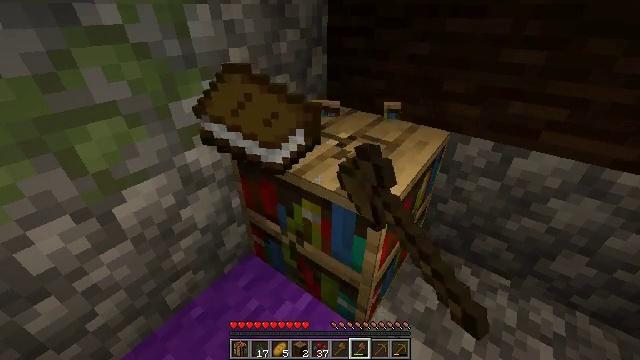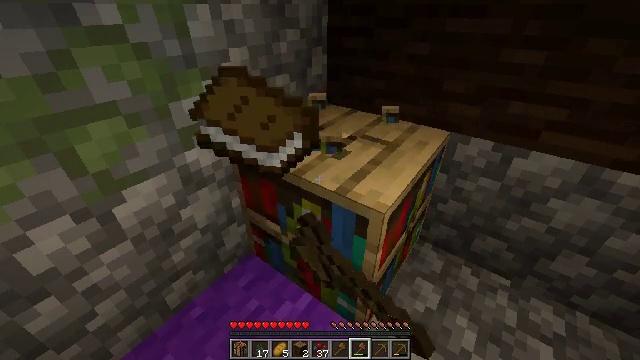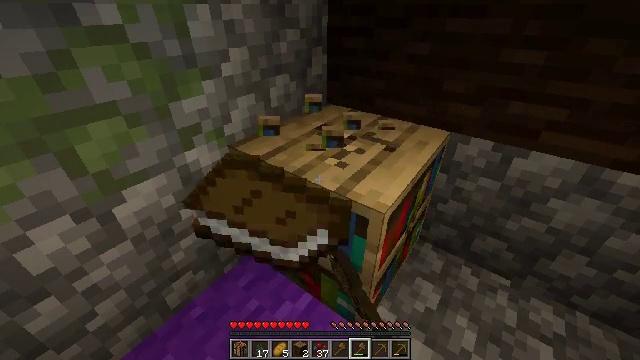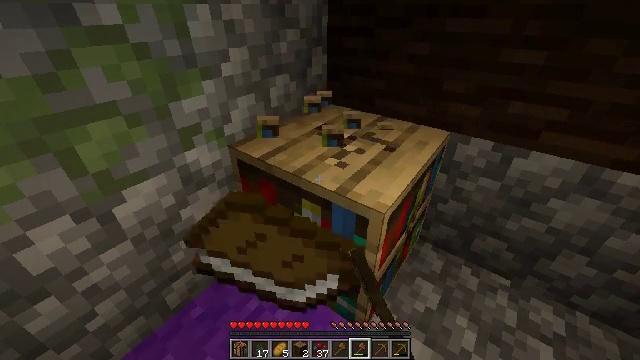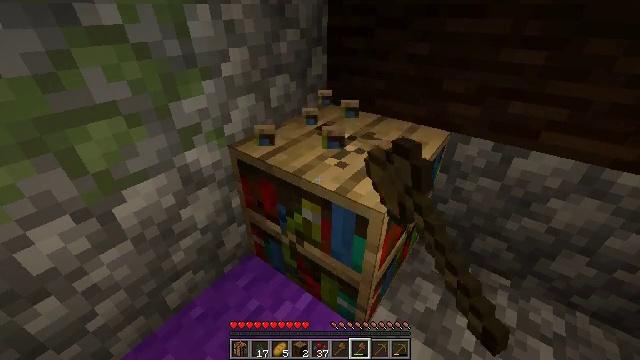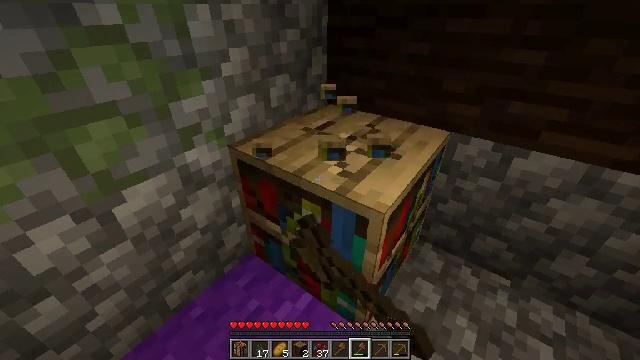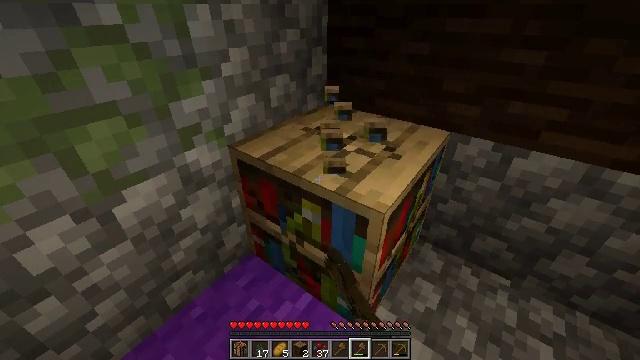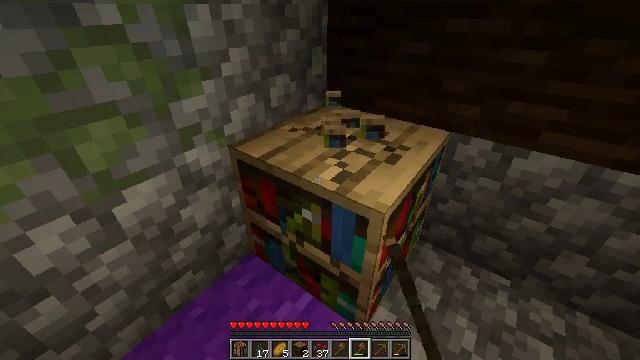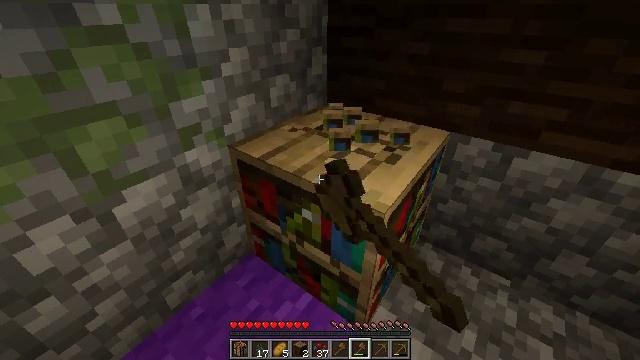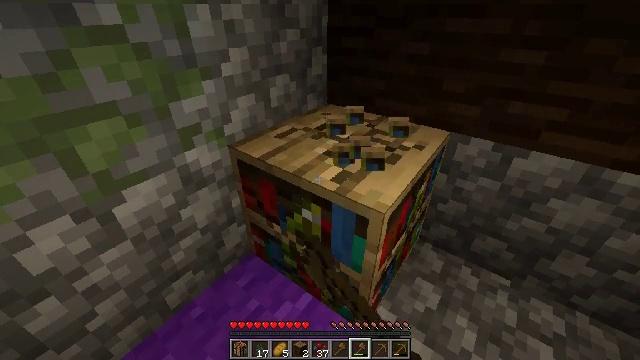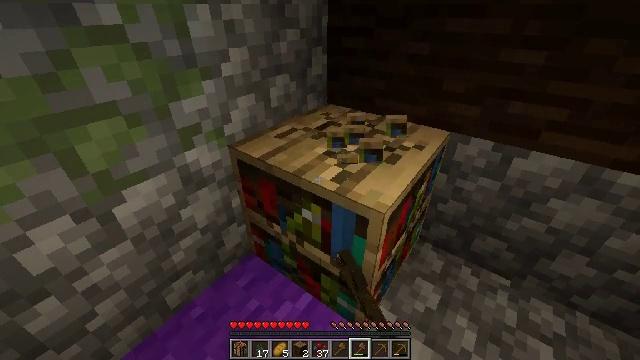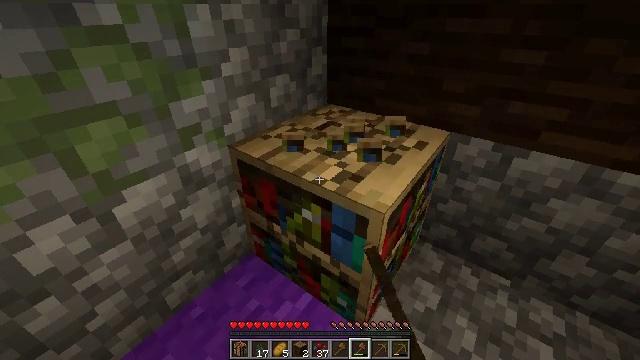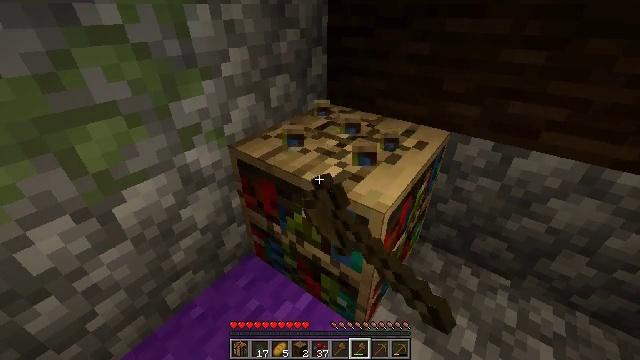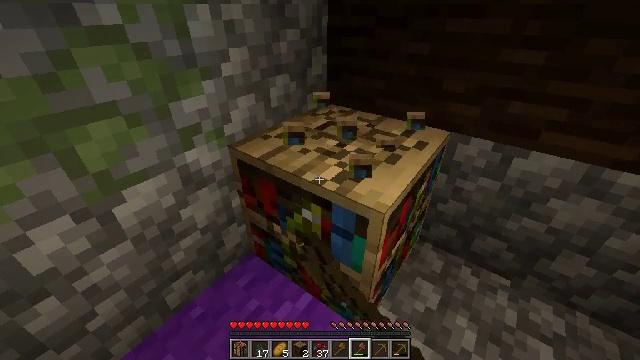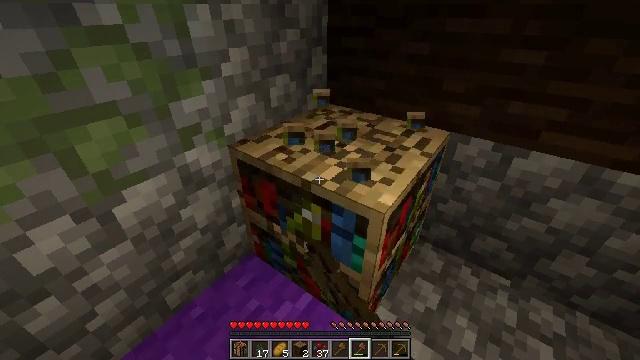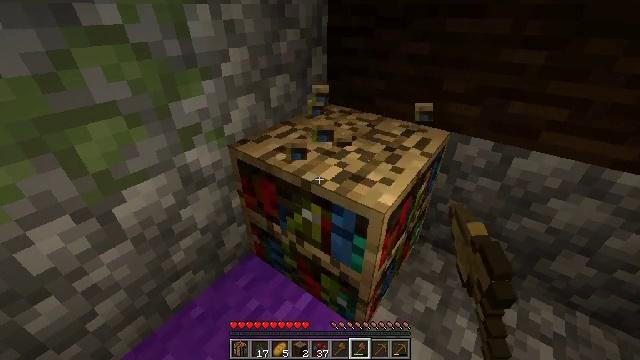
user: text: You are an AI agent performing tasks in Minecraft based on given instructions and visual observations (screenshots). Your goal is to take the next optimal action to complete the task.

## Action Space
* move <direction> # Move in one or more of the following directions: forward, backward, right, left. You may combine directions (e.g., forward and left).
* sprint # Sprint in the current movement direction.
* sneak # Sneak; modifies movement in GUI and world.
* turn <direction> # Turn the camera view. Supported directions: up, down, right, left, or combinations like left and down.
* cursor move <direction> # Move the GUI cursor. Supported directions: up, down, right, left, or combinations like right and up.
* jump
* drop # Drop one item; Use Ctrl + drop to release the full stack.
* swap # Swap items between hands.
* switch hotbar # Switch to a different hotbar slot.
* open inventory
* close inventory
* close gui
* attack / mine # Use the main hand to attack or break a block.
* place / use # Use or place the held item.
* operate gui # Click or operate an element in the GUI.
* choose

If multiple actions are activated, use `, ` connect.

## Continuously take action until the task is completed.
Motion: motion action
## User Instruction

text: Destroy the bookshelf.
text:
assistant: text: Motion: attack / mine
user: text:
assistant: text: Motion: attack / mine
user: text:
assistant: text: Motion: attack / mine
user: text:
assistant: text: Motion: attack / mine
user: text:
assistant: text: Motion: attack / mine
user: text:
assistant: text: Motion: attack / mine
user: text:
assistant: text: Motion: attack / mine
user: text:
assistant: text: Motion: attack / mine
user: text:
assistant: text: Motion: attack / mine
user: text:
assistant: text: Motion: attack / mine
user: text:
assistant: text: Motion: attack / mine
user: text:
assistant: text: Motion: attack / mine
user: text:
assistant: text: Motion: attack / mine
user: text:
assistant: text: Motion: attack / mine
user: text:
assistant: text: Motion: attack / mine
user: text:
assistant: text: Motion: attack / mine
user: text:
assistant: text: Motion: attack / mine
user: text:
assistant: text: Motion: attack / mine
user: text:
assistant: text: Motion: attack / mine
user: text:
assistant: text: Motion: attack / mine
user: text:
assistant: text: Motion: attack / mine